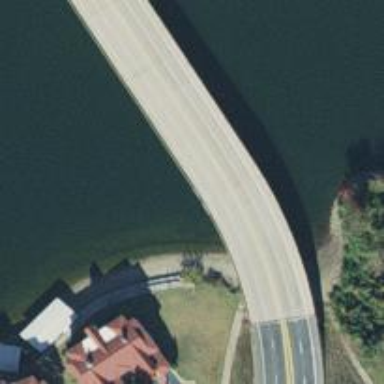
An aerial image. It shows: Beam-structured bridge on trunk highway.